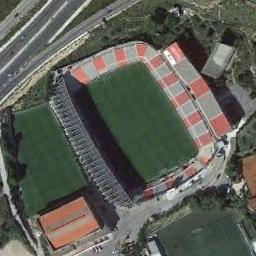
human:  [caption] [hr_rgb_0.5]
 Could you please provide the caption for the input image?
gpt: This rectangular stadium has dense residential areas on one side .

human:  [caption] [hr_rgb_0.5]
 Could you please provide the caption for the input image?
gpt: There are many trees around the stadium .

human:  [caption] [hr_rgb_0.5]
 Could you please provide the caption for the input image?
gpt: Square stadium next to lawns, Buildings and roads .

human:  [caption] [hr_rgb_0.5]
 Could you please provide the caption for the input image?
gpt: The stadium is on the grass next to some trees and roads .

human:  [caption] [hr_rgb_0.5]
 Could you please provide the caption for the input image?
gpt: There are some buildings beside the stadium .